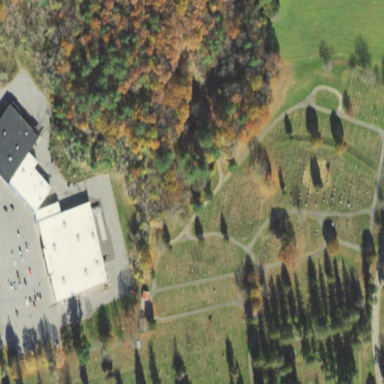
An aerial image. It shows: Cemetery.